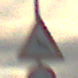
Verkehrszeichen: WildwechselRechts
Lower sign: Geschwindigkeit50
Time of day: SunriseSunset
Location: Outdoor (RoadRail)
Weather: PartlyCloudy
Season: NotSpecified
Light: Natural